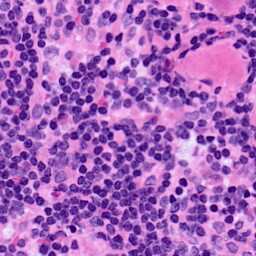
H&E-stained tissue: LymphNode